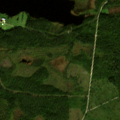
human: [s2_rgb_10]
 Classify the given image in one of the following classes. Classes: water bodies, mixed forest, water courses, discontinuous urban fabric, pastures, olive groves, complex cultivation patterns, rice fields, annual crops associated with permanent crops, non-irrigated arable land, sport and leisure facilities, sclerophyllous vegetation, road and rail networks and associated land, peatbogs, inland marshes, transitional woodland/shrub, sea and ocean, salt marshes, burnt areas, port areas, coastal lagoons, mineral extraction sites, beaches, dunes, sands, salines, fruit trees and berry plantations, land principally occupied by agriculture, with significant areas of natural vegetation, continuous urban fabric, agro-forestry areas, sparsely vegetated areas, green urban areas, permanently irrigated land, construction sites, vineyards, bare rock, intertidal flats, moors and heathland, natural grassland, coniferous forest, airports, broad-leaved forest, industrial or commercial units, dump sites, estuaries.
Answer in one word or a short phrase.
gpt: coniferous forest, transitional woodland/shrub, water bodies